Question: Hello I have this dataframe as listed underneath.
'''
import pandas as pd
db_docks = pd.DataFrame(db_top_25, columns = ['from_station_id', 'to_station_id', 'hour', 'day','dpcapacity_start', 'dpcapacity_end'])
'''
Image of sample data as I can't embed it directly

What I need to do is create a new dataframe that is grouped by 'hour', 'day' and 'from_station_id'.
Afterwards I need to count the amount of 'from_station_id' and subtract the amount of 'to_station_id' which is the main column that needs to be grouped by 'hour', 'day' and 'from_station_id' .
I know that I need to use .groupby and most likely .transform but I have no idea how to even start coding this syntax so I really need help.
Thanks advance.
Edit:
I have tested
'''
db_docks = pd.DataFrame(db_top_25.groupby(['from_station_id', 'day',
'hour'])['year'].count())
db_docks.reset_index()
'''
Which returns this result, which is correct, I just need to add the column of counts of instances of 'from_station_id' minus count of instances of 'to_station_id':
<URL>
In response to @Kenan
'''
import pandas as pd
data = {'from_station_id': [1,1,1,2,2,2,2,3,3],
'day': [1,1,1,1,1,2,2,2,2]
'hour': [1,1,1,1,1,2,2,2,2]
}
'''
The expected output is that I am able to know the count of how many instances of from_station_id occurs in each of 'from_station_id' in relation to the day and hour.
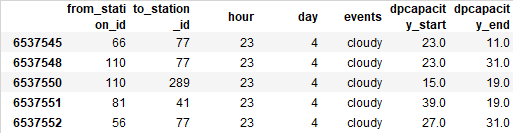
Answer: If you group your DataFrame by , and , then
each group will contain just , so there is no point
to count the amount of different values.
So maybe you want to group on and ? (this makes more sense).
To have more than one group, I extended your data slightly, such that it
contains two groups (when grouping by and ):
'''
from_station_id to_station_id hour day dpcapacity_start dpcapacity_end
0 56 78 22 4 20.0 30.0
1 66 77 22 4 23.0 11.0
2 66 77 23 4 23.0 11.0
3 110 77 23 4 23.0 31.0
4 110 289 23 4 15.0 19.0
5 81 41 23 4 39.0 19.0
6 56 77 23 4 27.0 31.0
'''
Then, to compute your difference between the number of different
and , within each group, define the following function:
'''
def dif(grp):
n1 = grp.from_station_id.unique().size
n2 = grp.from_station_id.unique().size
return n1 - n2
'''
Then apply it to each group:
'''
db_docks.groupby(['hour', 'day']).apply(dif)
'''
The result is a :
'''
hour day
22 4 0
23 4 1
'''
where:
- -
E.g. group for hour and day contains:
- -
so their difference is just .
Maybe it is not just what you need, but anyway you have now some clue
as how to program grouppinig.